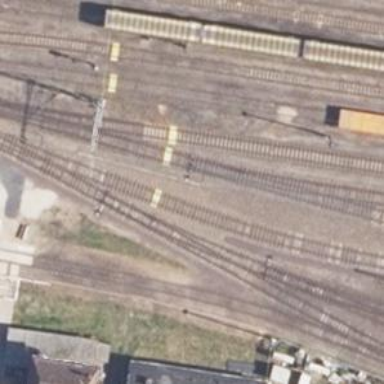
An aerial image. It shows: Railway yard.